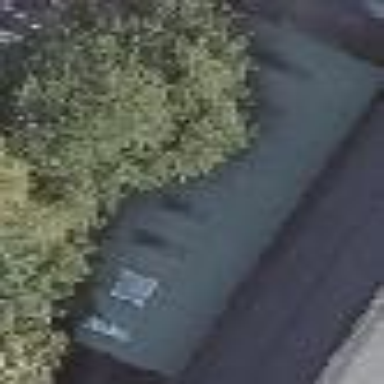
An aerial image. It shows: Shed.